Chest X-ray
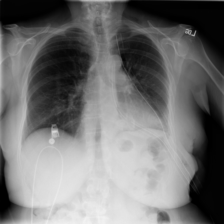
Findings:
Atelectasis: negative
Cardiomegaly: negative
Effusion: negative
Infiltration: negative
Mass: negative
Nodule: negative
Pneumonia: negative
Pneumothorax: negative
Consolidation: negative
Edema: negative
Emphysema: negative
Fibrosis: negative
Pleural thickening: negative
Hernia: negative